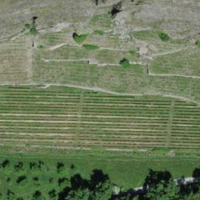
EUNIS habitat code: 40
Species observed at this site:
Chelidonium majus
Ptyonoprogne rupestris
Opuntia humifusa